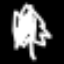
Label: leaf